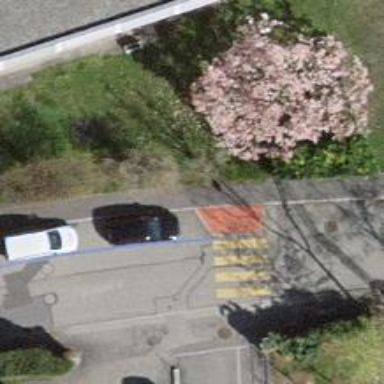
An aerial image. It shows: Uncontrolled zebra crossing.